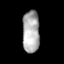
Tissue: lung
Cell type: Endothelial cells
Senescence score: 0.5612
Nuclear area (px): 700
Mean DAPI intensity: 174.093